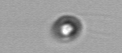
Label: flagellate